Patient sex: M
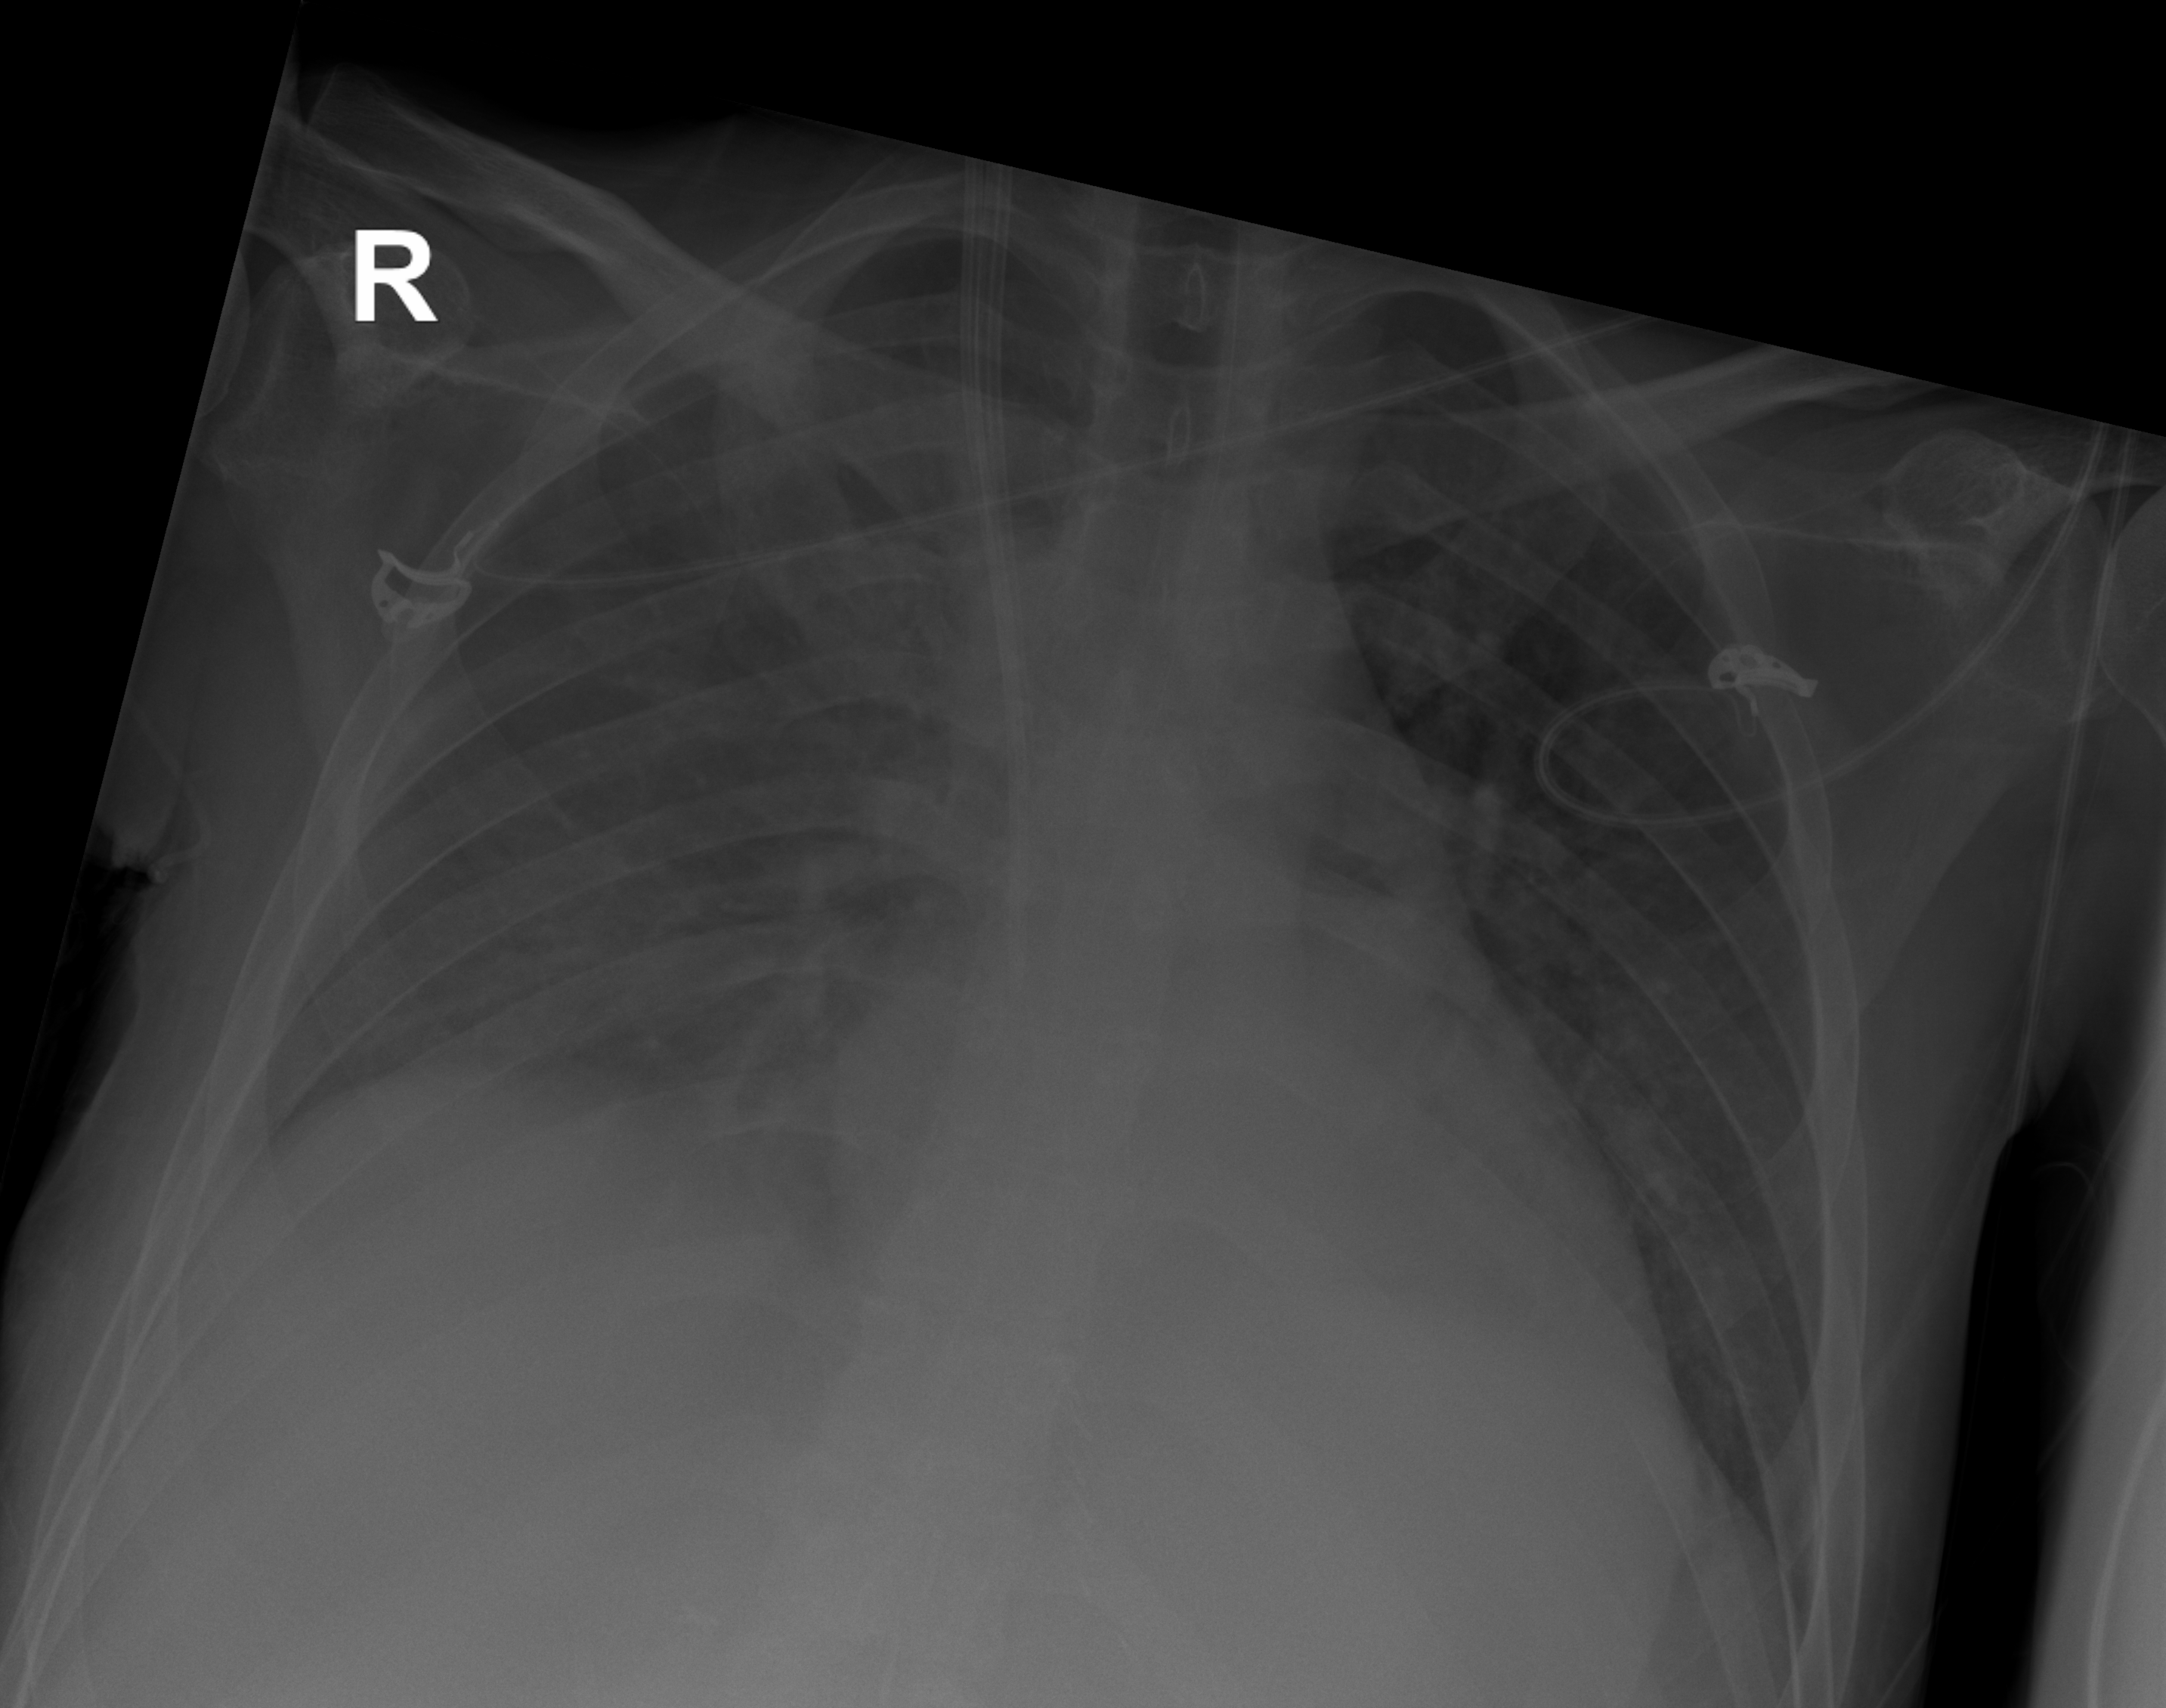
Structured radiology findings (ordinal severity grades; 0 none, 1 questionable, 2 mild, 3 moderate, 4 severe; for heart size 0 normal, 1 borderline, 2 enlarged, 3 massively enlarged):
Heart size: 1
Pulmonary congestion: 0
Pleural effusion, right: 3
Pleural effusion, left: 0
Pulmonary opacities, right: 0
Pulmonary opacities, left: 0
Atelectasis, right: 3
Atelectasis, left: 2